Question: I would like to add black transparent at the bottom of an Image some thing like shown in below image.
Thanks in advance for your suggestions.
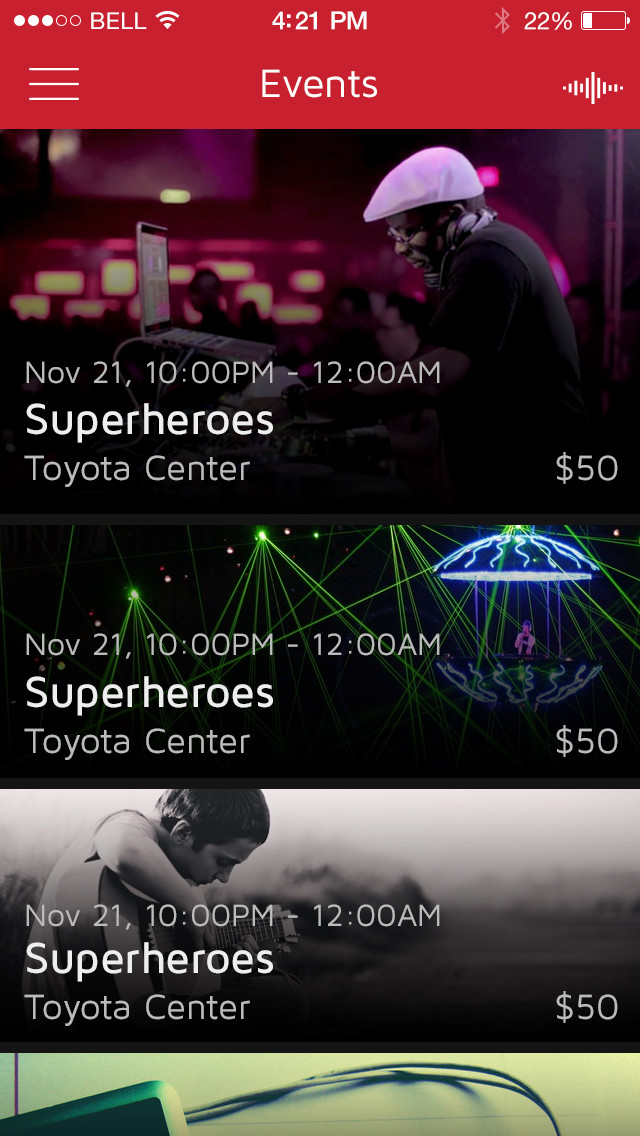
Answer: There are several ways to do such dark gradient. The easiest one is to use a 'CAGradientLayer' like so
'''
// Create a gradient layer
CAGradientLayer *layer = [CAGradientLayer layer];
// gradient from transparent to black
layer.colors = @[(id)[UIColor clearColor].CGColor, (id)[UIColor blackColor].CGColor];
// set frame to whatever values you like (not hard coded like here of course)
layer.frame = CGRectMake(0.0f, 0.0f, 320.0f, 200.0);
// add the gradient layer as a sublayer of you image view
[imageView.layer addSublayer:layer];
'''
Another option is to generate a stretchable 'UIImage' and use it in a 'UIImageView' which is added as a subview to the original 'UIImageView', like so:
'''
CGFloat gradientHeight = 200.0f; // set to whatever height you want your gradient to be
CGSize imageSize = CGSizeMake(1.0f, gradientHeight); // image will be stretched so can be 1pt wide
// prepare image with gradient
UIGraphicsBeginImageContextWithOptions(imageSize, NO, 0.0f);
CGContextRef context = UIGraphicsGetCurrentContext();
// gradient from transparent to black
NSArray *colors = @[(id)[UIColor clearColor].CGColor, (id)[UIColor blackColor].CGColor];
CGGradientRef gradient = CGGradientCreateWithColors(CGColorSpaceCreateDeviceRGB(), (CFArrayRef)colors, NULL);
CGContextDrawLinearGradient(context, gradient, CGPointZero, CGPointMake(0.0f, imageSize.height), kCGGradientDrawsAfterEndLocation);
CGGradientRelease(gradient);
// get image from the context
UIImage *image = UIGraphicsGetImageFromCurrentImageContext();
UIGraphicsEndImageContext();
// create image view with the gradient image
UIImageView *gradientImageView = [[UIImageView alloc] initWithImage:image];
// set frame height to same value as imageHeight, and width to fill the superview (ignore this hard-coded 320)
gradientImageView.frame = CGRectMake(0.0f, 0.0f, 320.0f, gradientHeight);
// add the gradient image view as a subview to the image view
[imageView addSubview:gradientImageView];
'''
Both options will give you a result like this: